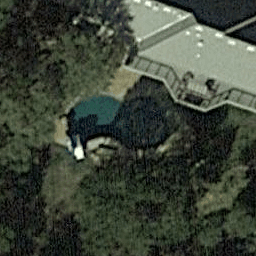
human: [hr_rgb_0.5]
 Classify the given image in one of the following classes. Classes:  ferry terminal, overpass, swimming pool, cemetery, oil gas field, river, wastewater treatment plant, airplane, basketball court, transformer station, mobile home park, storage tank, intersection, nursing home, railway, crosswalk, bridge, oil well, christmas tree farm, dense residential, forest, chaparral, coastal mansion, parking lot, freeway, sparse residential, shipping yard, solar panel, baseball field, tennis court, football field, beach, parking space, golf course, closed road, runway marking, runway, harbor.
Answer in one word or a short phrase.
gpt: swimming pool